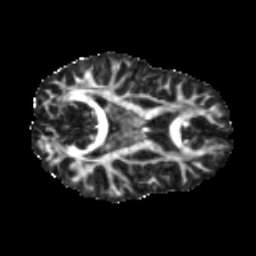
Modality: FA
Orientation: axial
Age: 18
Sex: female
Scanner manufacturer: ge
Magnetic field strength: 3 T
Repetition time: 7.8 s
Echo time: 0.0618 s